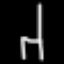
Label: chair